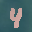
Label: 4